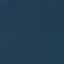
Land use / land cover class: SeaLake